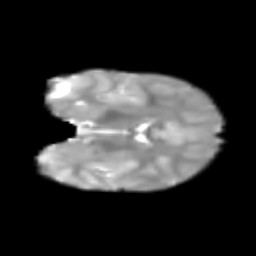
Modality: T2w
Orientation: coronal
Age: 6
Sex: female
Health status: healthy